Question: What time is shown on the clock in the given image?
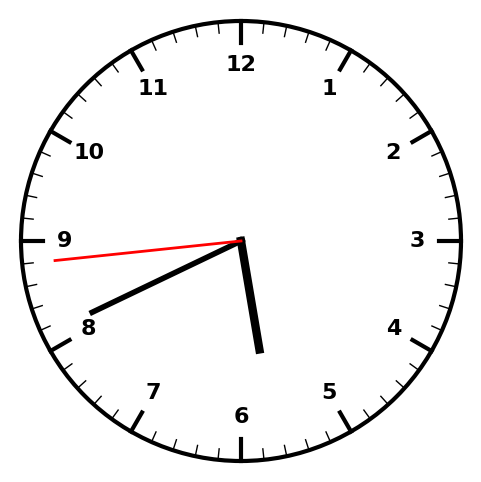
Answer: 05:40:44